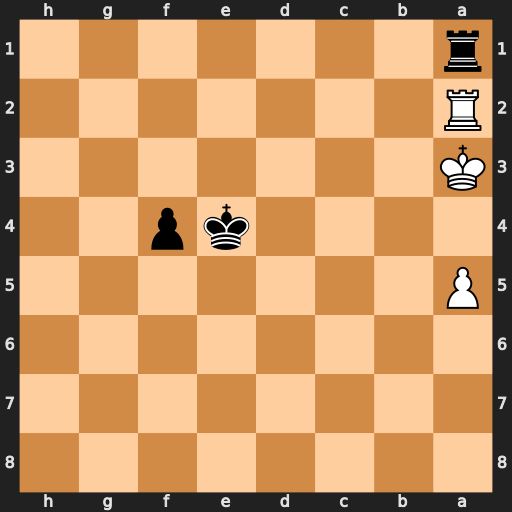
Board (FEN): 8/8/8/P7/4kp2/K7/R7/r7
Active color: b
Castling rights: -
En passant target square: -
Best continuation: Rxa2+ Kxa2 Kd5 a6 Kc6 a7 Kb7 a8=R Kxa8 Kb1 f3 Kc2 f2